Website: home-depot
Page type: billing-address
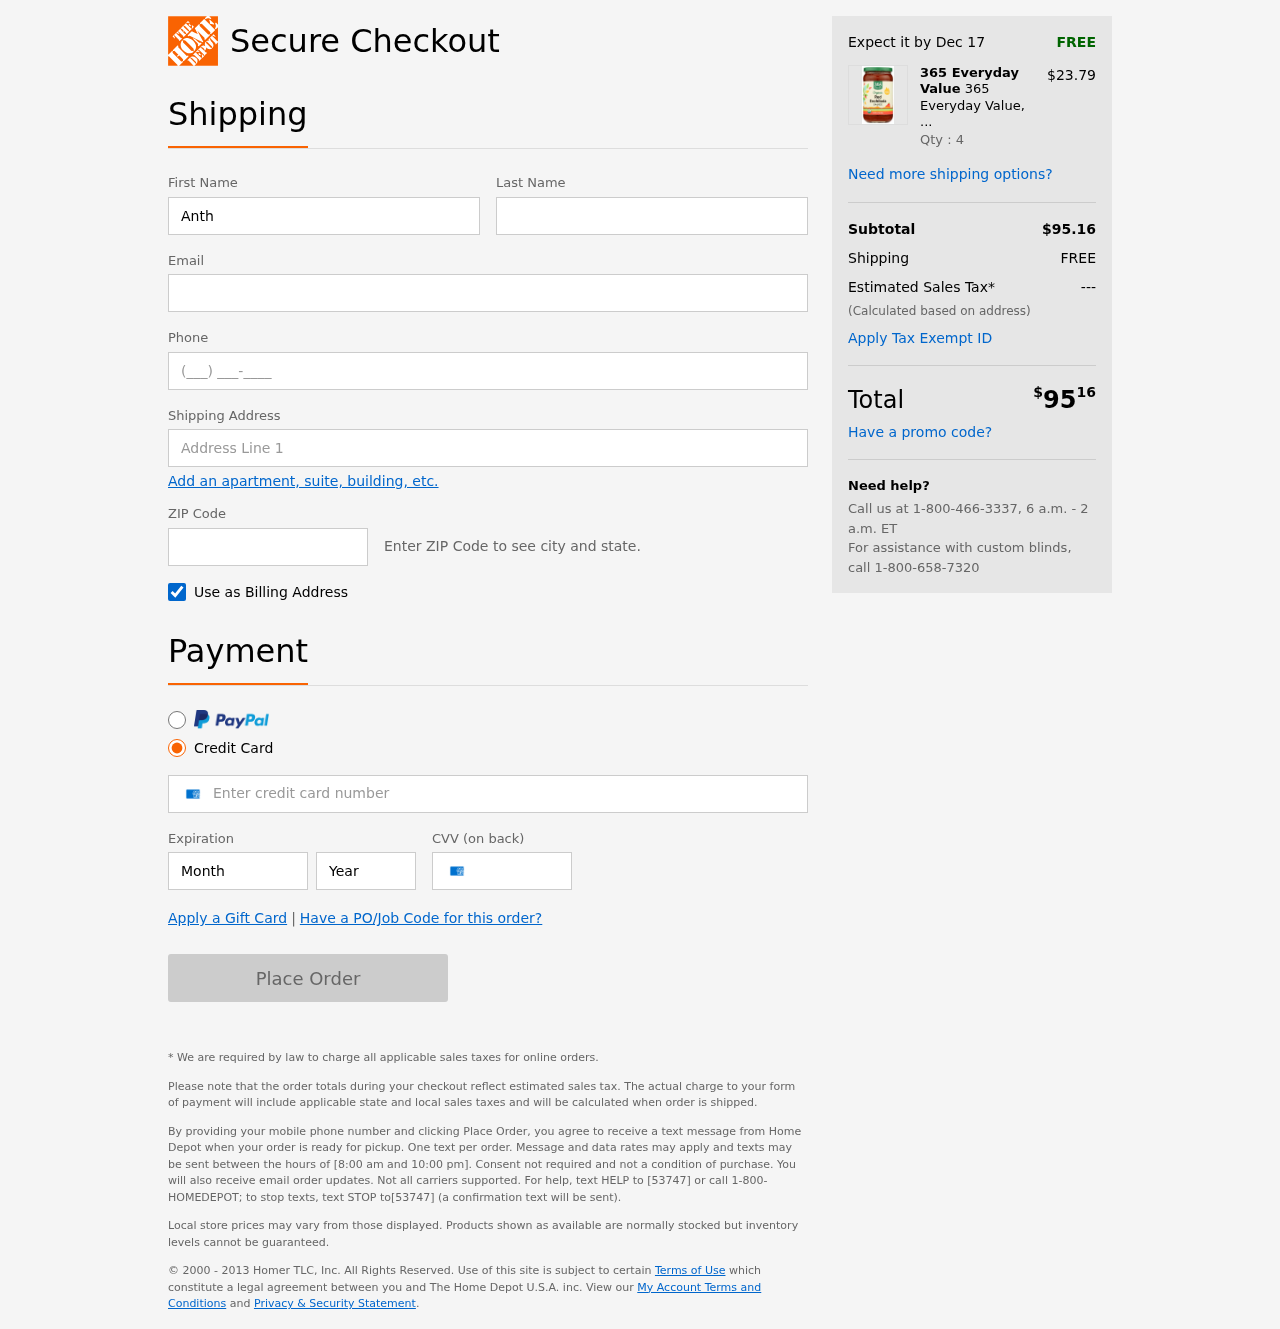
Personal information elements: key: PII_FIRSTNAME
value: Anthony
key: PII_LASTNAME
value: Landry
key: PII_EMAIL
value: anthony_landry@gmail.com
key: PII_PHONE
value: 4528522452
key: PII_STREET
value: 32906 Smith Manors
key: PII_POSTCODE
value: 32582
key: PII_CARD_NUMBER
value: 3446 9151 1125 289
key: PII_CARD_EXPIRY_MONTH
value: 11
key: PII_CARD_CVV
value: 5976
Product elements: key: PRODUCT1_BRAND
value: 365 Everyday Value
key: PRODUCT1_NAME
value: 365 Everyday Value, Organic Red Enchilada Sauce, 15.5 oz
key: PRODUCT1_PRICE
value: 23.79
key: PRODUCT1_QUANTITY
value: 4
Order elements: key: ORDER_DELIVERY_DATE
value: Dec 17
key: ORDER_SUBTOTAL
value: $95.16
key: ORDER_SHIPPING_COST
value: FREE
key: ORDER_TAX
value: ---
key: ORDER_TOTAL2
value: $9516